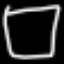
Label: square